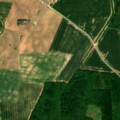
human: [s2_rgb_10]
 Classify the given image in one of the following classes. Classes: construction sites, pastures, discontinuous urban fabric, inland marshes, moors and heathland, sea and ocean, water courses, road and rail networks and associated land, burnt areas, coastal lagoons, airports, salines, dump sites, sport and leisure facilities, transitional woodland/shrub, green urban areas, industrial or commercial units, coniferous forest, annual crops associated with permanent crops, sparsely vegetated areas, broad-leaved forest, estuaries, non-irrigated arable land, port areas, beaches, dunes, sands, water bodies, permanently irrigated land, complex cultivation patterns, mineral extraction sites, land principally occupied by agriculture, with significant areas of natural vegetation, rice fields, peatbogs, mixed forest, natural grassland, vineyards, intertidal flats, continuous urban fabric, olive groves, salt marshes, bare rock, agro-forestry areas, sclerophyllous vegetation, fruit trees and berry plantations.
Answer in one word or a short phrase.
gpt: non-irrigated arable land, broad-leaved forest, transitional woodland/shrub